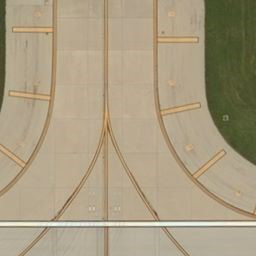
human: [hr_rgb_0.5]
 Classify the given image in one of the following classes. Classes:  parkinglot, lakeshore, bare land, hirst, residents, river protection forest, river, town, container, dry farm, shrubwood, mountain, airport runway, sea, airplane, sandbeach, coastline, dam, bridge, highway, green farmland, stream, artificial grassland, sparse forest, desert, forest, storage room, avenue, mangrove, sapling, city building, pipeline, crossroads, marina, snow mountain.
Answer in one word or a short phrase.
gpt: airport runway